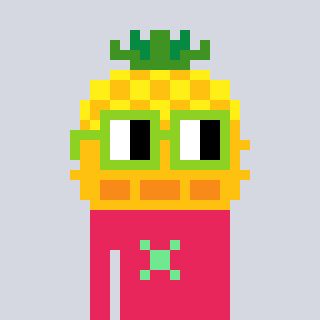
a pixel art character with square light green glasses, a pineapple-shaped head and a redpinkish-colored body on a cool background